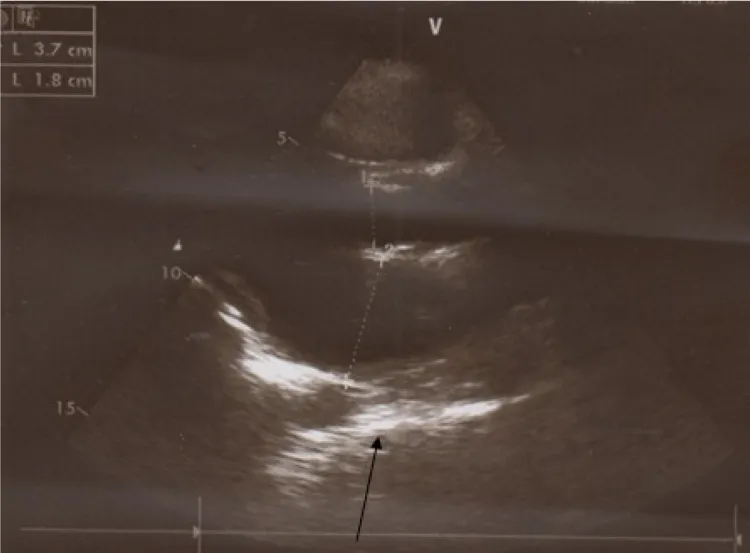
Constrictive band.
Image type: radiology (ultrasound)